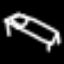
Label: bed